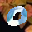
Label: 0